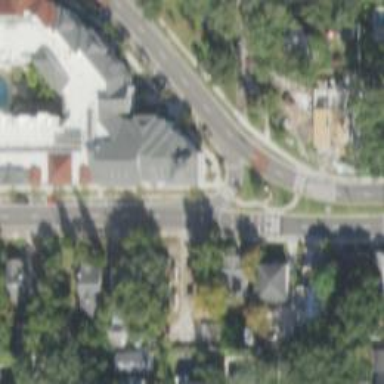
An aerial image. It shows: Secondary link road with sidewalk on the left.